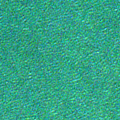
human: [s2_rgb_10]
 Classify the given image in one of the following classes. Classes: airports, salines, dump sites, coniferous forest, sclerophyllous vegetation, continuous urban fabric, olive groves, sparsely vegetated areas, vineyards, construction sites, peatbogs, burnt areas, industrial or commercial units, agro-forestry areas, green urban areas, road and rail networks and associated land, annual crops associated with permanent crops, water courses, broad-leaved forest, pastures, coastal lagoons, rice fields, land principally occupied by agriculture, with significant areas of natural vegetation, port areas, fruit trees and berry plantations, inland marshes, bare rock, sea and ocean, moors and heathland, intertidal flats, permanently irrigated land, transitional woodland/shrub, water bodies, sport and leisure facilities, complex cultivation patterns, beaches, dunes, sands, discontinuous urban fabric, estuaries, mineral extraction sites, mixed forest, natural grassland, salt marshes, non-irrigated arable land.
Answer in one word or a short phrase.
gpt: sea and ocean